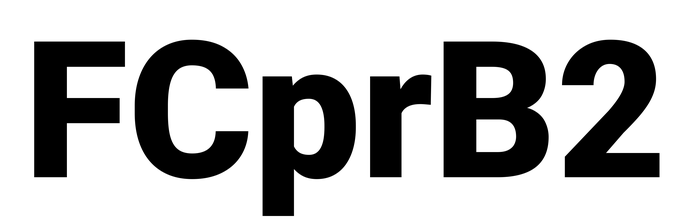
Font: Roboto_Black